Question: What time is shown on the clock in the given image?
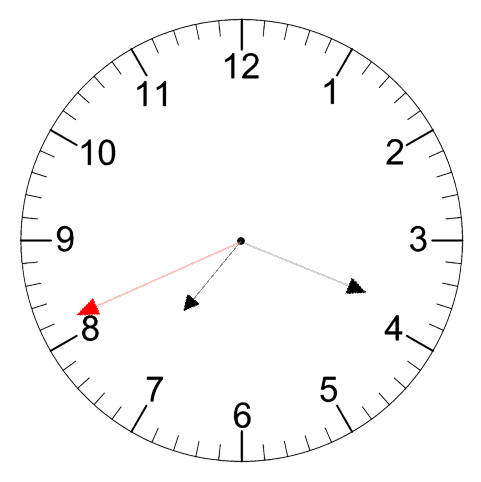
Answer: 07:18:41